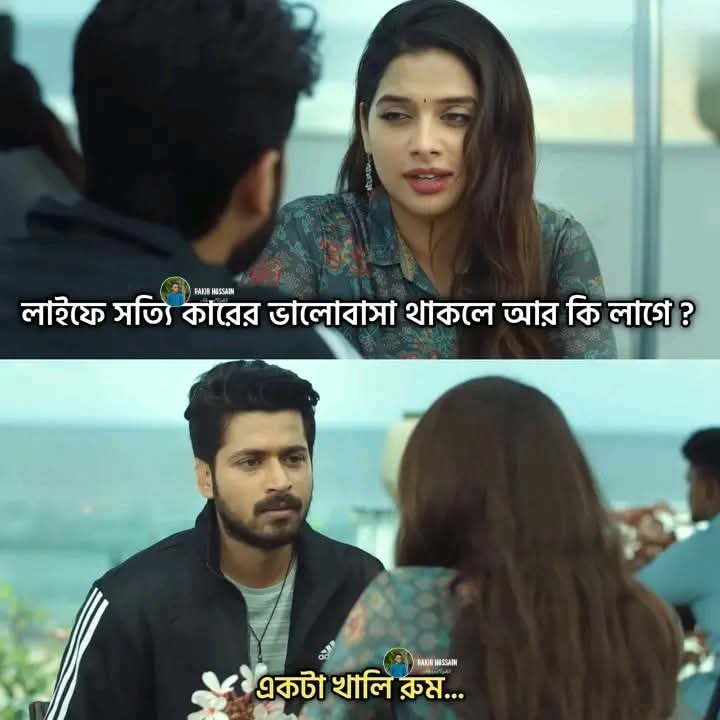
Text: লাইফে সত্যি কারের ভালোবাসা থাকলে আর কি লাগে?
একটা খালি রুম...
Label: Non Hate